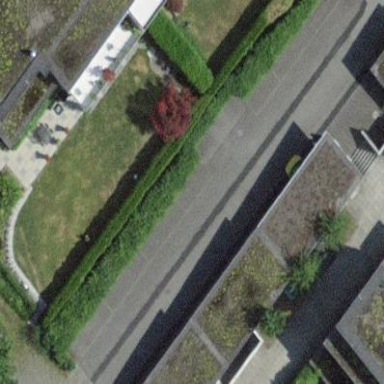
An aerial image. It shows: Carport structure.